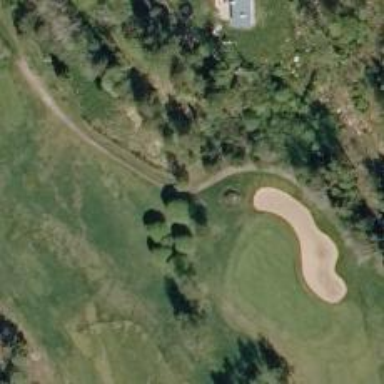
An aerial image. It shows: Path used for both walking and golf.